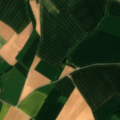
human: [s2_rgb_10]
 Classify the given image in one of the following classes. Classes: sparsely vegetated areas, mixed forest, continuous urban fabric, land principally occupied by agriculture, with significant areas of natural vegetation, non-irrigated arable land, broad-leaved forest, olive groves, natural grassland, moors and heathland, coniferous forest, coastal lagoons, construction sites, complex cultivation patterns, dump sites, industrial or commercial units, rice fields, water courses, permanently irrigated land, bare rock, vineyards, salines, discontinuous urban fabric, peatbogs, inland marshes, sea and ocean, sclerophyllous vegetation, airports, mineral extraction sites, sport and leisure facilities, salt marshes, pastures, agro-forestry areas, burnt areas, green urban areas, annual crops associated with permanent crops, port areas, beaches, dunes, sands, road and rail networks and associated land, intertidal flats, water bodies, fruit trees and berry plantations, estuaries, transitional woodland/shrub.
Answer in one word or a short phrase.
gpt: discontinuous urban fabric, non-irrigated arable land, land principally occupied by agriculture, with significant areas of natural vegetation